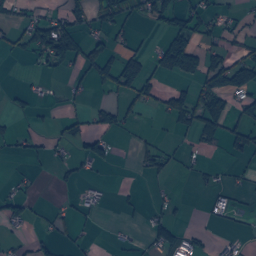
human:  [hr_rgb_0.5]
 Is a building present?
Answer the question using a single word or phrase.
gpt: yes

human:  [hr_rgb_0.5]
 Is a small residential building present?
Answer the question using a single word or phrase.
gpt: yes

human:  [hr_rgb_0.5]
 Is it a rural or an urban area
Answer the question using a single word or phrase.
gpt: rural

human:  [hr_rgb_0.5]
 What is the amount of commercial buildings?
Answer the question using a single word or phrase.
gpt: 4

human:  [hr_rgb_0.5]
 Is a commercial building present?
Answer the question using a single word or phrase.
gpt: yes

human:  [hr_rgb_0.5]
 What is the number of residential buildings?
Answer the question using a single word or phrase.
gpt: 313

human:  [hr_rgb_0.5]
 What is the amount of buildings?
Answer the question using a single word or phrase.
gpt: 318

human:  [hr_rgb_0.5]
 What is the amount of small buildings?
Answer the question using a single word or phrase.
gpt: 303

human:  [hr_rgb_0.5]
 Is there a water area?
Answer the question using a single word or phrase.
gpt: yes

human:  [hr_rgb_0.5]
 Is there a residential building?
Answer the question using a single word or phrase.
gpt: yes

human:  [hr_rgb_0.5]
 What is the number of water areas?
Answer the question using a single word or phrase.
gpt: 24

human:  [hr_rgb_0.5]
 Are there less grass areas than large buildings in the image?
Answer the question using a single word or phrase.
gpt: no

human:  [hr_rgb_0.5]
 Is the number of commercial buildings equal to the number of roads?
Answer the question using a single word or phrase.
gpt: no

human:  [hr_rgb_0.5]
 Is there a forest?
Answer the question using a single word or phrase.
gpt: yes

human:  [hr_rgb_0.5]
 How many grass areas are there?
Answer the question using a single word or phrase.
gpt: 158

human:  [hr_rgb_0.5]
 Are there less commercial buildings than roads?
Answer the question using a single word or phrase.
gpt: yes

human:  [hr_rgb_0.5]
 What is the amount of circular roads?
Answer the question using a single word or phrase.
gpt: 0

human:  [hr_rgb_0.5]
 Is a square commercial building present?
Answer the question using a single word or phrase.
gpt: no

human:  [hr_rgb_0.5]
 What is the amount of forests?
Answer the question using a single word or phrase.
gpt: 106

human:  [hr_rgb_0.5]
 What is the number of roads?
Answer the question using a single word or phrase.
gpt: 95

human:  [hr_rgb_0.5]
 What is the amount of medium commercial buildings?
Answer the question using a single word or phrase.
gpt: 0

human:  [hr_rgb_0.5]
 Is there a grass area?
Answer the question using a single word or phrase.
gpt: yes

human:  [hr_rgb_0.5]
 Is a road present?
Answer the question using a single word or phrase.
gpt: yes

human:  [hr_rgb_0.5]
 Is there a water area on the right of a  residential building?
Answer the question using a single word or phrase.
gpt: yes

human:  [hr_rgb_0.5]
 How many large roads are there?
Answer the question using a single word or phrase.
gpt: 0

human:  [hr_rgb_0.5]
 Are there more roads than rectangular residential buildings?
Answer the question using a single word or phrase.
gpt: no

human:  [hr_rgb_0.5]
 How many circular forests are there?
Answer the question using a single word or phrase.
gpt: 0

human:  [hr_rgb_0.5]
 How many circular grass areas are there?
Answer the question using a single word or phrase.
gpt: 0

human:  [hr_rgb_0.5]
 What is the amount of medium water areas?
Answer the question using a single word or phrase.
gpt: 3

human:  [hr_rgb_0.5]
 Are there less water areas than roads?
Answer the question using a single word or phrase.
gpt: no

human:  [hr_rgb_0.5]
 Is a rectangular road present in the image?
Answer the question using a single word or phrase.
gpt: no

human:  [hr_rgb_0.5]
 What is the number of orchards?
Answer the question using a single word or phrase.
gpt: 6

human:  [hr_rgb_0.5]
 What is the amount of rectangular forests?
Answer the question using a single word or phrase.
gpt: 10

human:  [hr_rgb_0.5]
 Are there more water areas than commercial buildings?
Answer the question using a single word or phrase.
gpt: yes

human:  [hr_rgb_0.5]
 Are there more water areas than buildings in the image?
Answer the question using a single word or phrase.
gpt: no

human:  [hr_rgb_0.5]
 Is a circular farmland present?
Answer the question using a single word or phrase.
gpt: no

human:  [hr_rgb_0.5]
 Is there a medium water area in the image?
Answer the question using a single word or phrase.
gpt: yes

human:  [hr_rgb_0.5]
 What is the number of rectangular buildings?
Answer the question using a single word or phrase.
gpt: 218

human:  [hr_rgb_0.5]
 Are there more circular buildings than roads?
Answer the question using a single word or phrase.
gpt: no

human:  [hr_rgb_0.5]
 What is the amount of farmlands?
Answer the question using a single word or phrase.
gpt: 47

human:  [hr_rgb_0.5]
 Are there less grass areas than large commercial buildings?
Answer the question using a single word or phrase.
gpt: no

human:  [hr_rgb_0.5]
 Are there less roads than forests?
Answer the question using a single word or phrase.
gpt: yes

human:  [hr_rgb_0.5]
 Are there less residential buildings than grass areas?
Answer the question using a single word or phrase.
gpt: no

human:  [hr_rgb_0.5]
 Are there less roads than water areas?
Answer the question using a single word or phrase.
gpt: no

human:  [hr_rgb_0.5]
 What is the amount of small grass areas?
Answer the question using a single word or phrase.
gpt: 6

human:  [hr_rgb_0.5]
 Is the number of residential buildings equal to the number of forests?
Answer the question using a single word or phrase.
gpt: no

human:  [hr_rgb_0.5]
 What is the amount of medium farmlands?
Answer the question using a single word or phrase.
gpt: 1

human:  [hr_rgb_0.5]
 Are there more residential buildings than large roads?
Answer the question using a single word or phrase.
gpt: yes

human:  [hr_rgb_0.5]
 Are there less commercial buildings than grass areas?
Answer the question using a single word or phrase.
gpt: yes

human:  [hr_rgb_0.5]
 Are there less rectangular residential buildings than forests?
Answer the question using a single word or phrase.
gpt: no

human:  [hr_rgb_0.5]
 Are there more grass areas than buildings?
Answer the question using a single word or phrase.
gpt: no

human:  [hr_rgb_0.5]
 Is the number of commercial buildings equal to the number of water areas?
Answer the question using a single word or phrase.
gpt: no

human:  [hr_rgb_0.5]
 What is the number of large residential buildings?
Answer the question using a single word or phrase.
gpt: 0

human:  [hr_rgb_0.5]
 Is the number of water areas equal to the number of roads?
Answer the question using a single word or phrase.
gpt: no

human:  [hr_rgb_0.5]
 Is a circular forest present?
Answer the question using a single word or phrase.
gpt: no

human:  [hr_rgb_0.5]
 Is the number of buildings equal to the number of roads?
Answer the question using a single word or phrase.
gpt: no

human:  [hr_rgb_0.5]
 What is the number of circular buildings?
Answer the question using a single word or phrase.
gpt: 8

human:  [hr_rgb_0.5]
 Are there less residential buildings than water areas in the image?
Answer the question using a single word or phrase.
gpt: no

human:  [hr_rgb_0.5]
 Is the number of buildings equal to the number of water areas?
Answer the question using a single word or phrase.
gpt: no

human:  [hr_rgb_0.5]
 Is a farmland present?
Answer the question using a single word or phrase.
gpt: yes

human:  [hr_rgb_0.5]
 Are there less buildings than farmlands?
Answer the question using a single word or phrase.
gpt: no

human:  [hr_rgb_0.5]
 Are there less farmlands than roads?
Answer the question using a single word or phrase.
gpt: yes

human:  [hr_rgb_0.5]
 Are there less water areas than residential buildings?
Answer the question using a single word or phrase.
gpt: yes

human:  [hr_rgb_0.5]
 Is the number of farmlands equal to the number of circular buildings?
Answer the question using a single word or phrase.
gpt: no